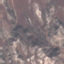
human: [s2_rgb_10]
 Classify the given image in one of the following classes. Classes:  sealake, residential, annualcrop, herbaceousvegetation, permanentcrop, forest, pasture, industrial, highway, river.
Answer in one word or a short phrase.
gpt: HerbaceousVegetation